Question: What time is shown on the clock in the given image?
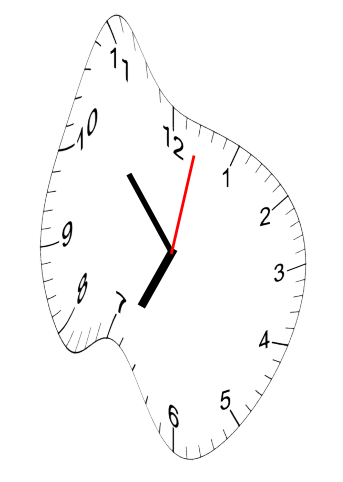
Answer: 06:53:02